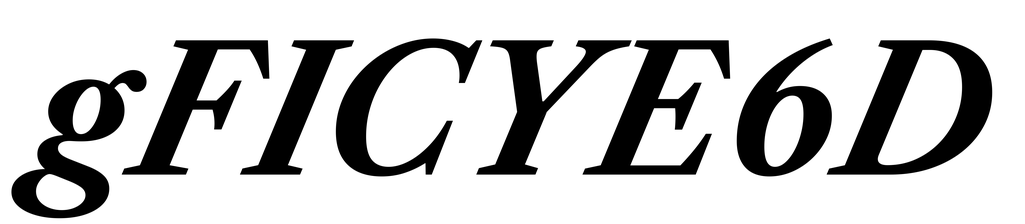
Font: LibreCaslonText-Italic_Bold_Italic